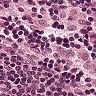
Metastatic tissue present: no